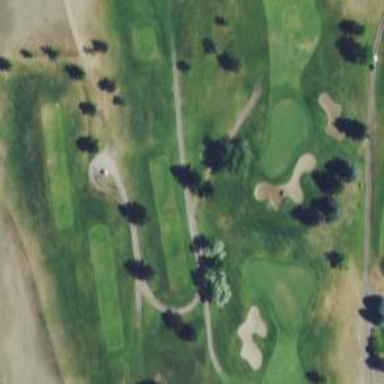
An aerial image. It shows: Service road used as golf cart path.